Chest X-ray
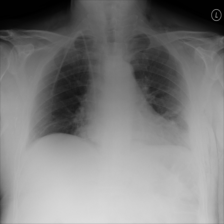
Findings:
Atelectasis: negative
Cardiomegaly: negative
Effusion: negative
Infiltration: negative
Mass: negative
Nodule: negative
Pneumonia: negative
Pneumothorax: negative
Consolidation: negative
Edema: negative
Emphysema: negative
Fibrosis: negative
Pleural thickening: negative
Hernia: negative